Field crop: maize
Growth stage: 2
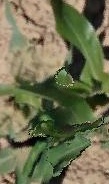
Species: maize